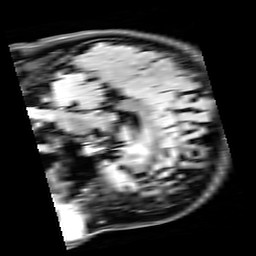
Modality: FLAIR
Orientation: sagittal
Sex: female
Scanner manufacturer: siemens
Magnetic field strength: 3 T
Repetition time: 10 s
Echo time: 0.09 s